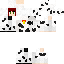
A female human skin with pale skin, wearing red long hair dressed in a blue hoodie and black pants, featuring a closed mouth.